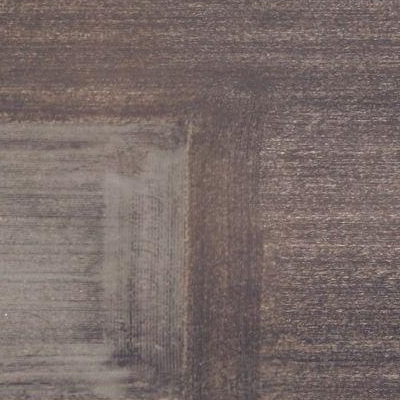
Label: bField